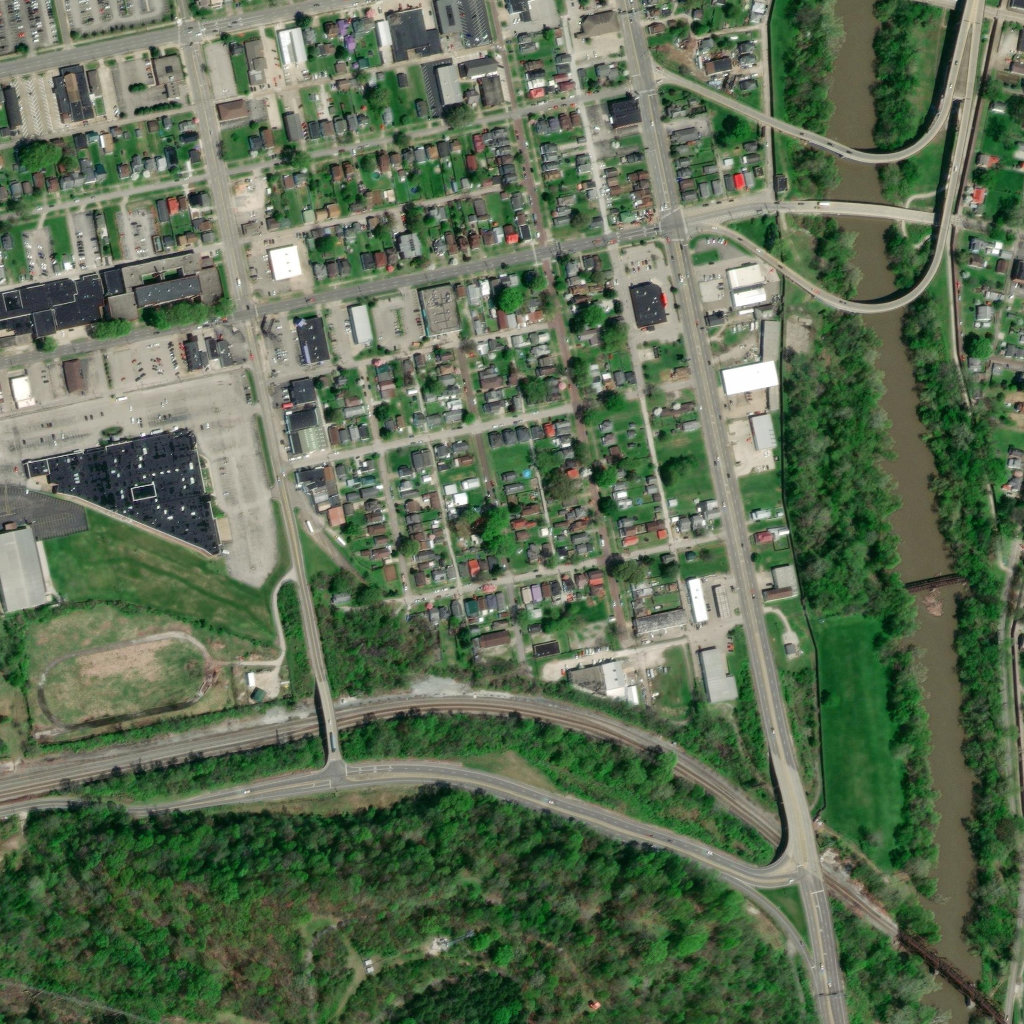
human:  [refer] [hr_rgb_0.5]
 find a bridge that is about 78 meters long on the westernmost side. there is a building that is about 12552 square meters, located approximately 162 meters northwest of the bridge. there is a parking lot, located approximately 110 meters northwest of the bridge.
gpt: <box>[[30, 66, 33, 74, 0]]</box>